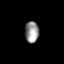
Tissue: lung
Cell type: Epithelial cells
Senescence score: 0.1923
Nuclear area (px): 290
Mean DAPI intensity: 146.307